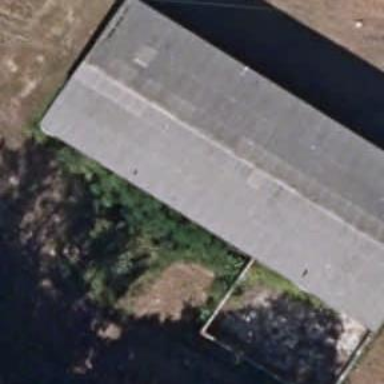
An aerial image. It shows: Building used as sawmill.